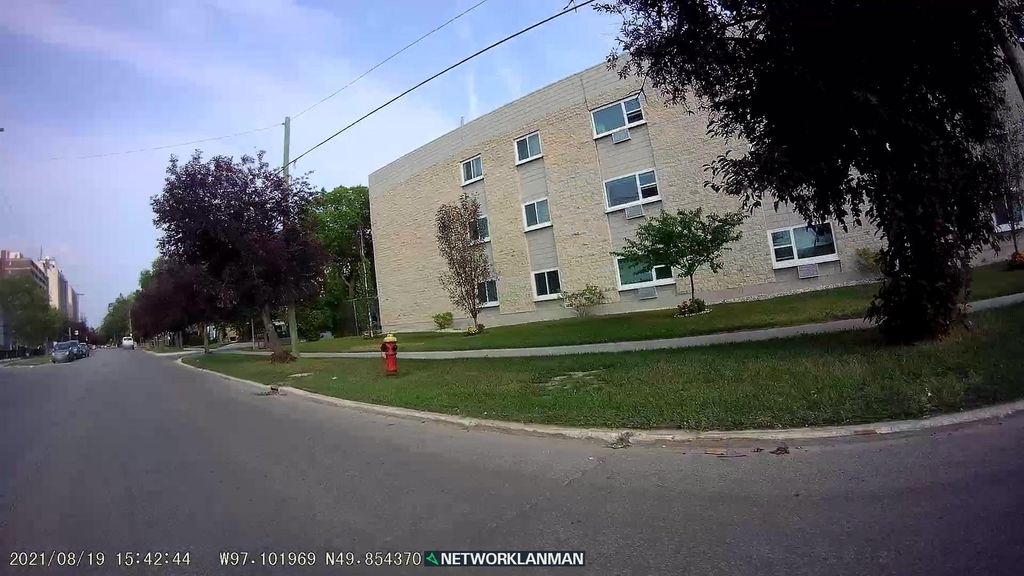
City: winnipeg